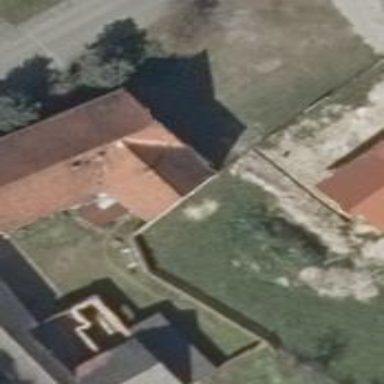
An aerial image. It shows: Simple and straightforward house.